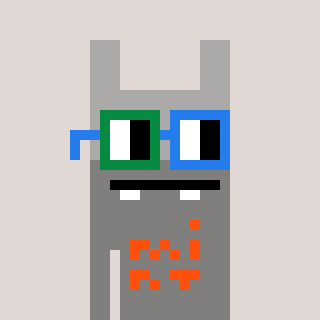
a pixel art character with square green and blue glasses, a rabbit-shaped head and a bluegrey-colored body on a warm background